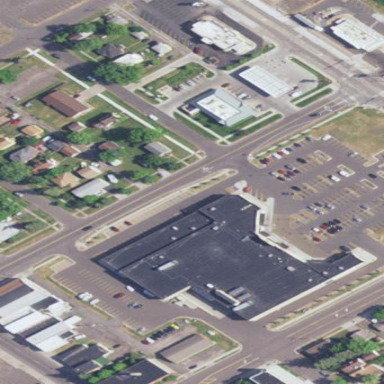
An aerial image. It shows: Retail building housing supermarket.